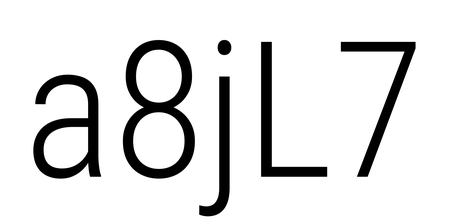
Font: Roboto_Condensed_Light